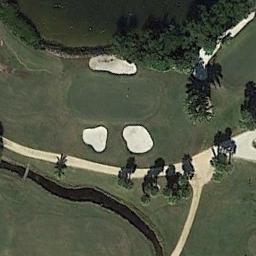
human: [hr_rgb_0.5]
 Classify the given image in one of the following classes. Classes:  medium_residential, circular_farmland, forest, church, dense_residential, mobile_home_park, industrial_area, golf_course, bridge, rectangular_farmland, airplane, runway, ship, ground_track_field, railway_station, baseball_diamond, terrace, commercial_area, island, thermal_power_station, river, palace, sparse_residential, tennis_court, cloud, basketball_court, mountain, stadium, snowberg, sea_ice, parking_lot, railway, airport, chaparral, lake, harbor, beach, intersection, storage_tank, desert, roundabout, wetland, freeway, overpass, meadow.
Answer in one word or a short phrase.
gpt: golf_course